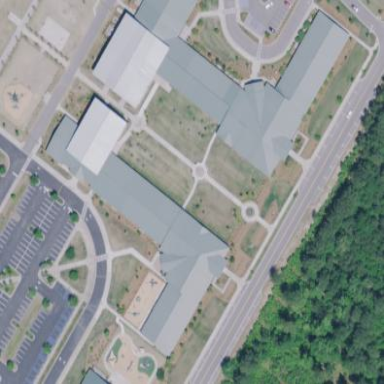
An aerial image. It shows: School building.